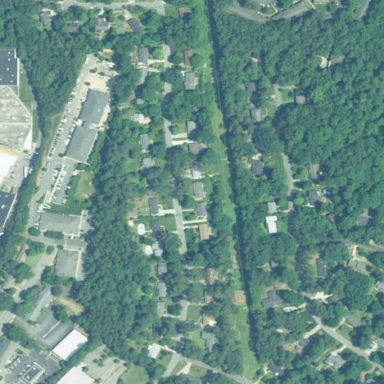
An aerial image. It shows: Residential area within neighborhood.